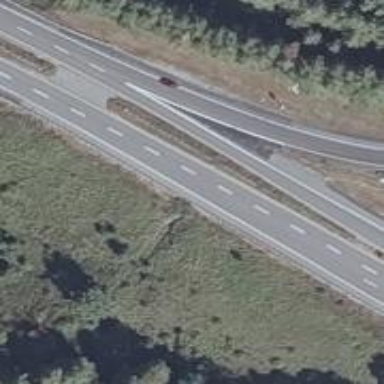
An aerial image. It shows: Asphalt motorway.